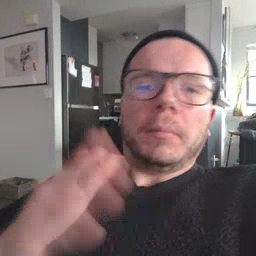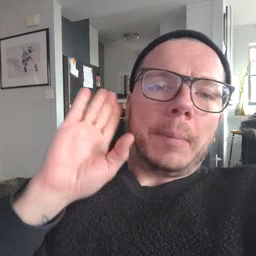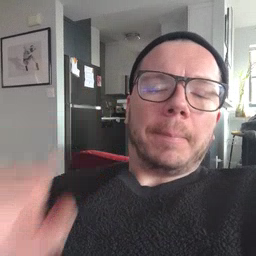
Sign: puppy